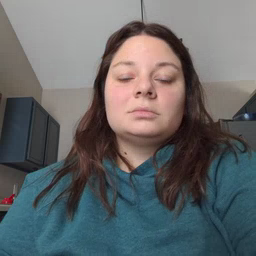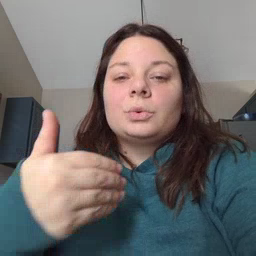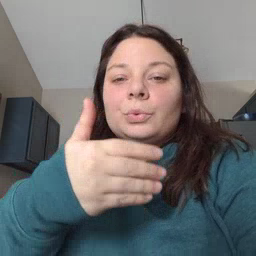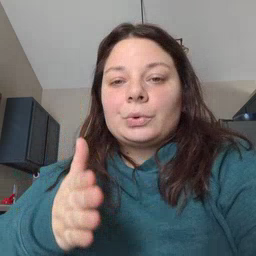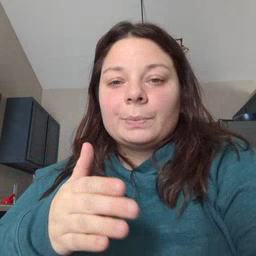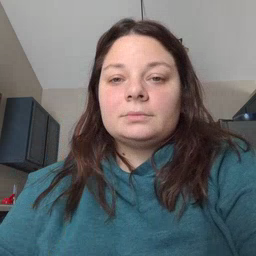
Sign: room